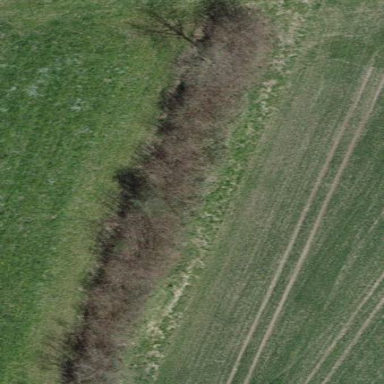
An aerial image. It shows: Patch of scrub vegetation.